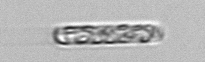
Label: Dactyliosolen_fragilissimus